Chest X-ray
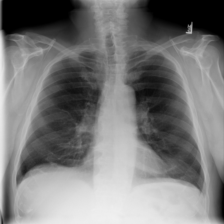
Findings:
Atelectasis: negative
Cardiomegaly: negative
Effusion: negative
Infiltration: negative
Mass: negative
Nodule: negative
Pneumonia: negative
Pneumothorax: negative
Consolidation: negative
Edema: negative
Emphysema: negative
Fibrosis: negative
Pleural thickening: negative
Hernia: negative